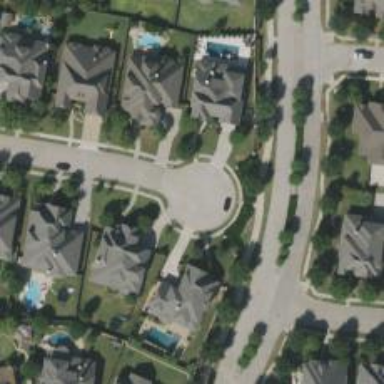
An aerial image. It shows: Circle designated as turning point on the road.